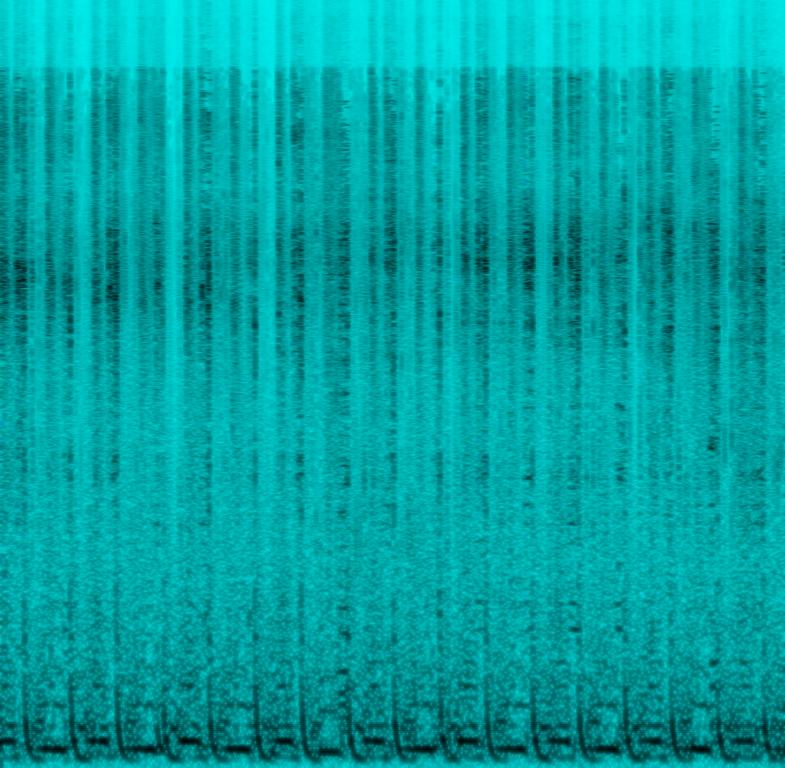
This song is an instrumental. The tempo is fast but as the audio quality is bad it is hard to hear the song well. The song is electronic music with a boomy, thumping drum beats, rhythmic vocalisation and electrical wave disturbance causing a screechy ,static sound. This song is an Electro Pop song.